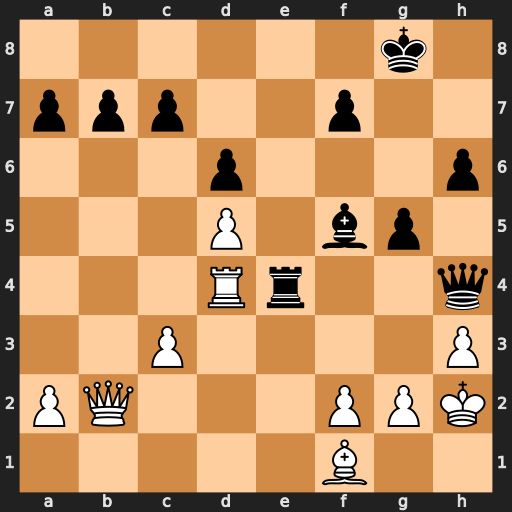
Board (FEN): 6k1/ppp2p2/3p3p/3P1bp1/3Rr2q/2P4P/PQ3PPK/5B2
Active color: w
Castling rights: -
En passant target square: -
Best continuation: g3 Qh5 g4 Qh4 gxf5 Rxd4 cxd4